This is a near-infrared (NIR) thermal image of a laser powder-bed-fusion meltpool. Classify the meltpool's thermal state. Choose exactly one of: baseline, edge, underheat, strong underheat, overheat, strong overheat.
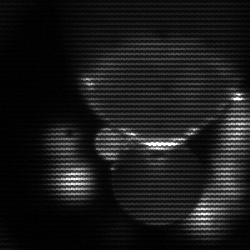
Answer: edge